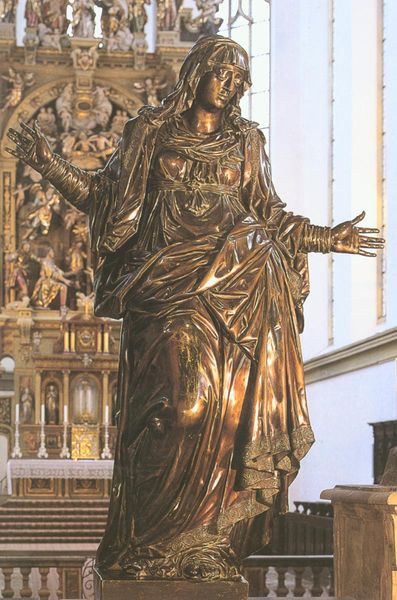
Titel: Kreuzigungsgruppe
Künstler: Hans Reichle
Standort: Augsburg, St. Ulrich und Afra (EU - D - B)
Schlagwörter: weiß, bewegung, holz, blick, tuch, arme, falten, gesicht, hände, kirche, figur, gewand, gold, stehend, skulptur, statue, treppe, glanz, aufrecht, kerzen, gesenkt, bronze, knie, ausgebreitet, altar, bänke, kerzenleuchter, maria, muttergottes, falten skulptur